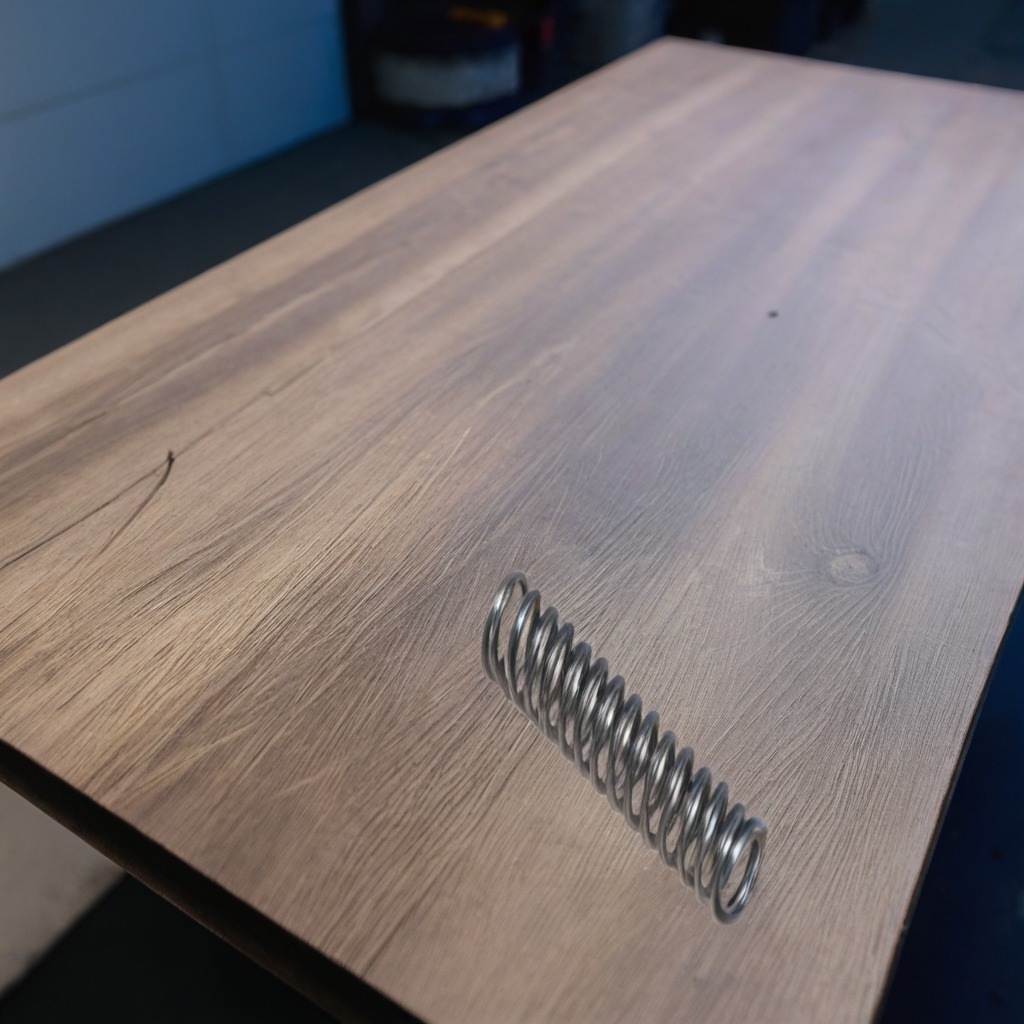
A coiled metal spring lies on the table in the garage.